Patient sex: F
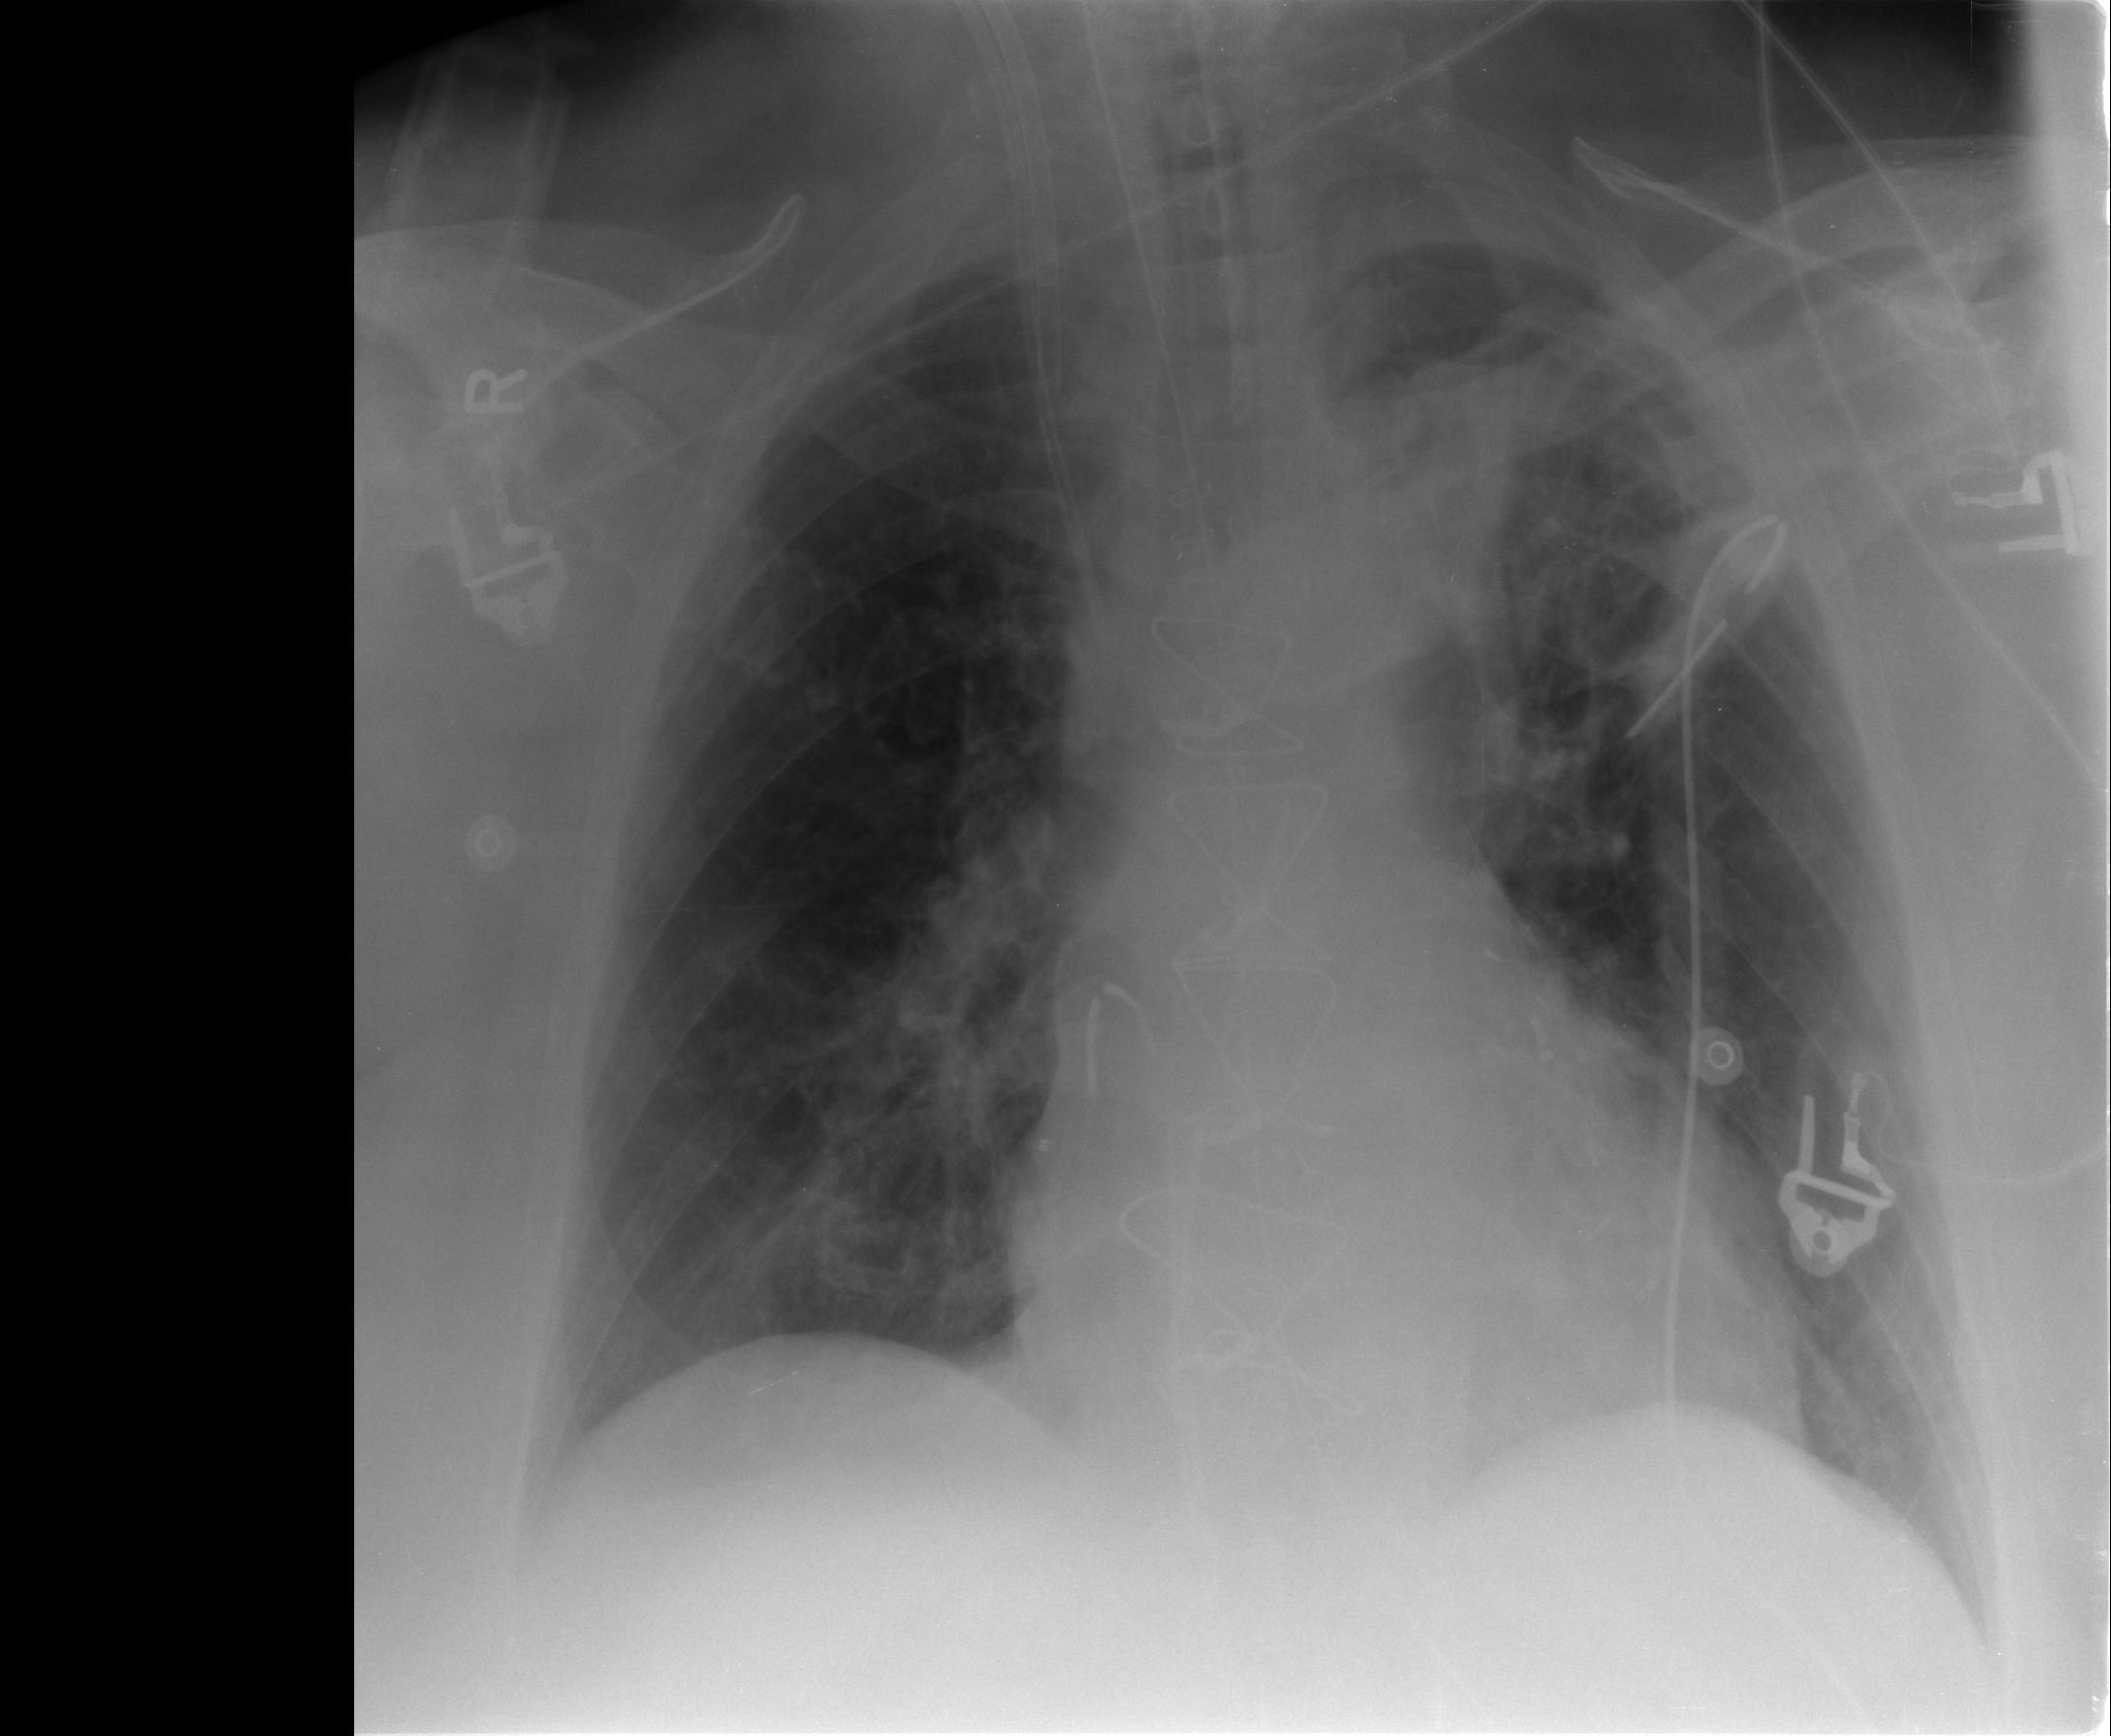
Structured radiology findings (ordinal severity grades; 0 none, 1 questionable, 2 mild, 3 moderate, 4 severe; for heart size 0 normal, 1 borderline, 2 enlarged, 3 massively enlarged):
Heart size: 0
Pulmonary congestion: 1
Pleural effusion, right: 1
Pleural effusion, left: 0
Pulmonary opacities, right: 0
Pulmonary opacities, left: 0
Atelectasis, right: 2
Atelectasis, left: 2